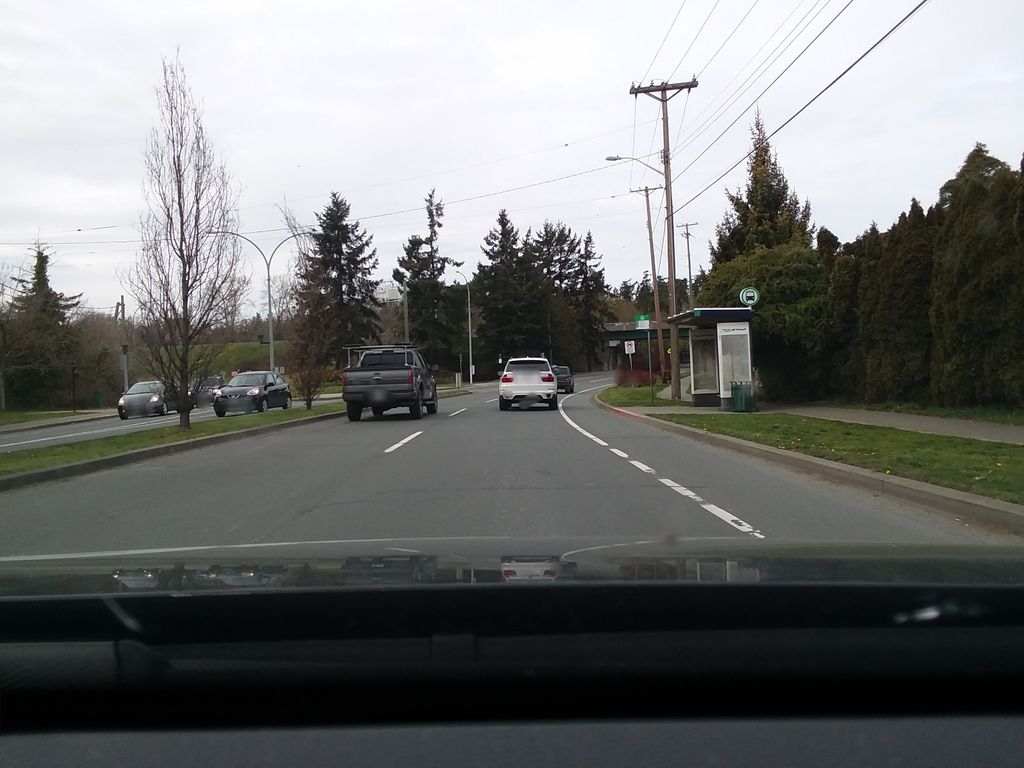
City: victoria